Question: I created a library project in Android Studio (currently 0.5.2) by choosing 'File > New Project... > "Mark this project as a library"'.

I have two other non-library projects that I would like to add a dependency to this library project.
'''
-My Library
-Project 1 (depends on My Library)
-Project 2 (depends on My Library)
'''
My goal is to keep each project independent and avoid duplicating modules/code. How can this be done without copying the library module into the other projects?
Android Studio 0.6.0 allows you to Import a module, though, this simply copies the module source into the Project.
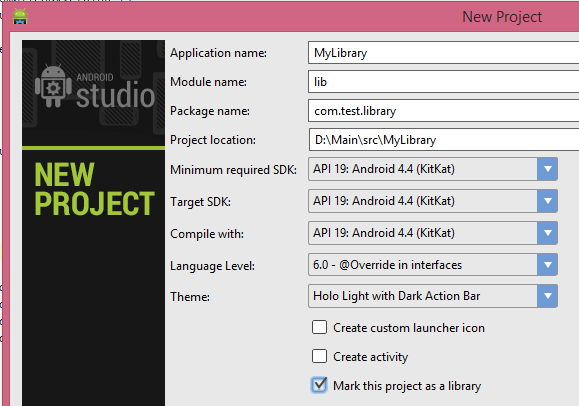
Answer: You can also refer to a library outside of your project folder using the project().projectDir property. If your external library is relative to your project like so
'''
- MyLibrary
- library
- MyProject
- app
'''
in MyProject/settings.gradle
'''
include ':library'
project(':library').projectDir = new File(settingsDir, '../MyLibrary/library')
'''
in MyProject/app/build.gradle
'''
dependencies {
compile project(':library')
}
'''